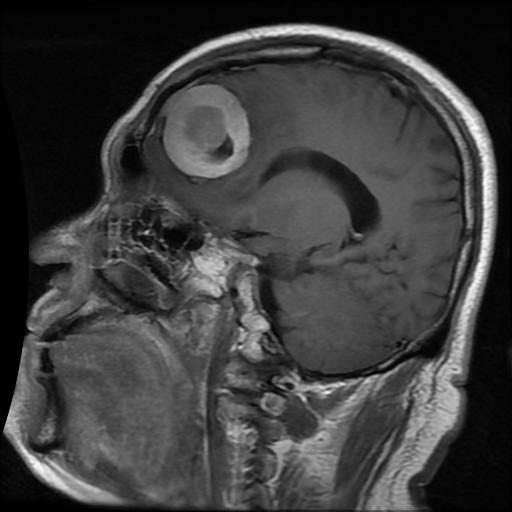
Label: meningioma